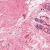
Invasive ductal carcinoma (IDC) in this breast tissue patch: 0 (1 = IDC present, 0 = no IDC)